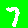
Digit: 7